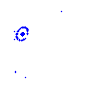
Particle: kaon